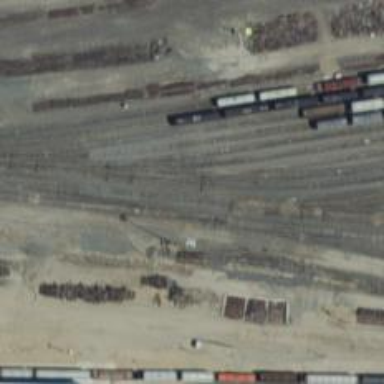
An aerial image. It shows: Railway yard used for servicing trains.